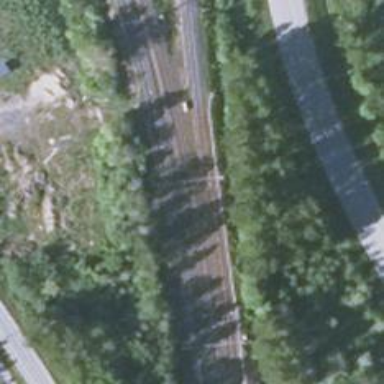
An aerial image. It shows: Railway signal.